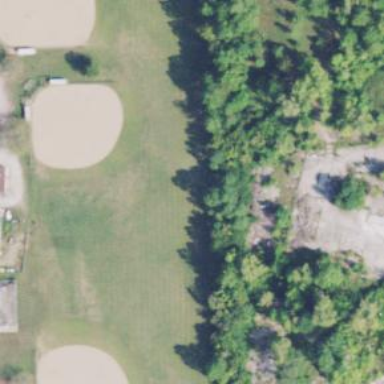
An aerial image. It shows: Baseball pitch for leisure and sports activities.